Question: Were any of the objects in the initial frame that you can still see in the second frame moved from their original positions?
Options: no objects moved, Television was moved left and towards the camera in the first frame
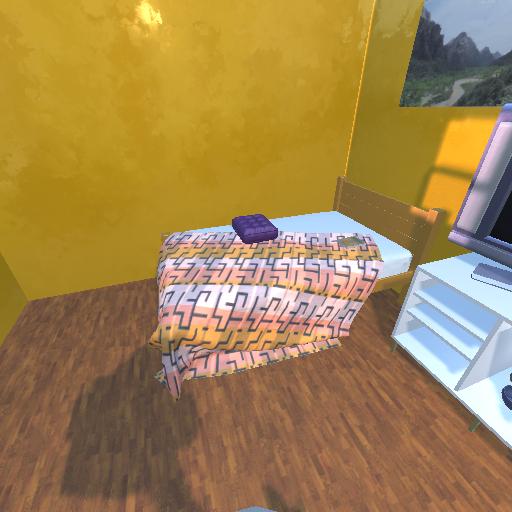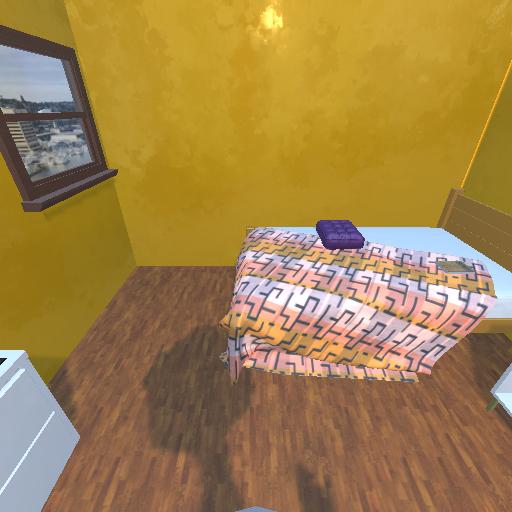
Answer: no objects moved